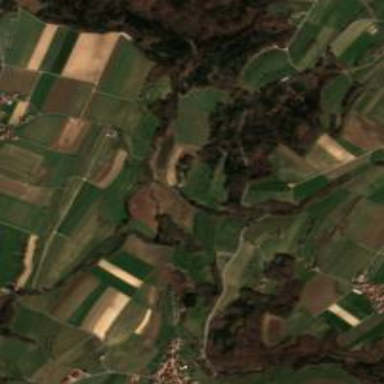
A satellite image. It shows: Picturesque farmland scene.